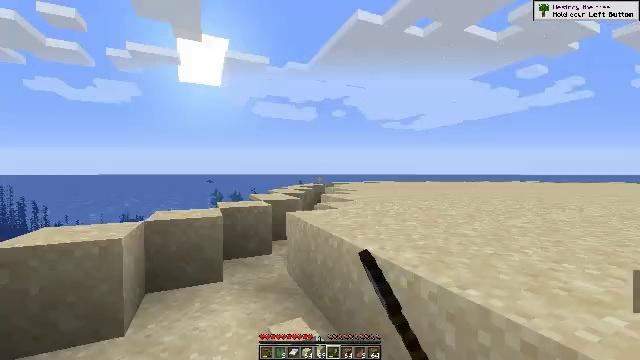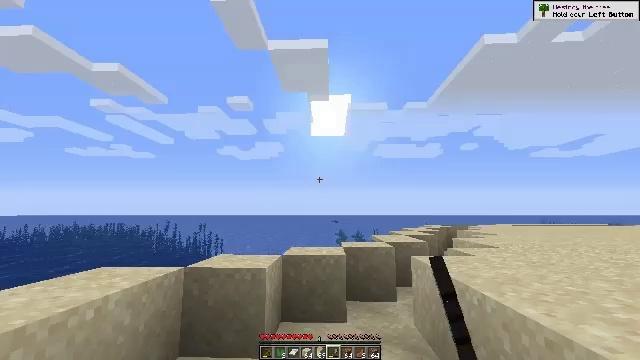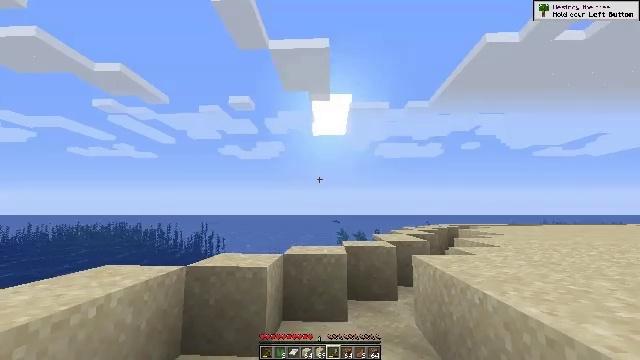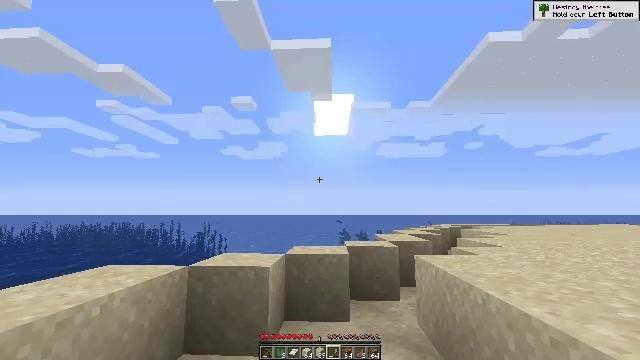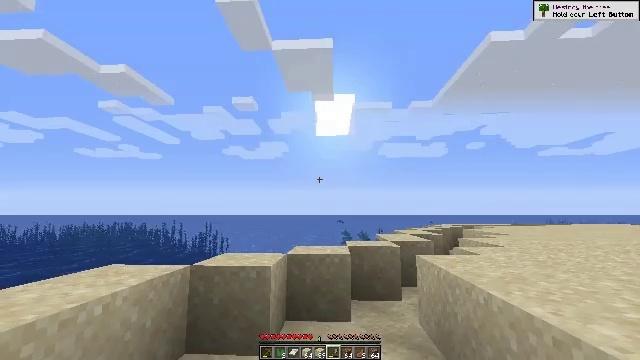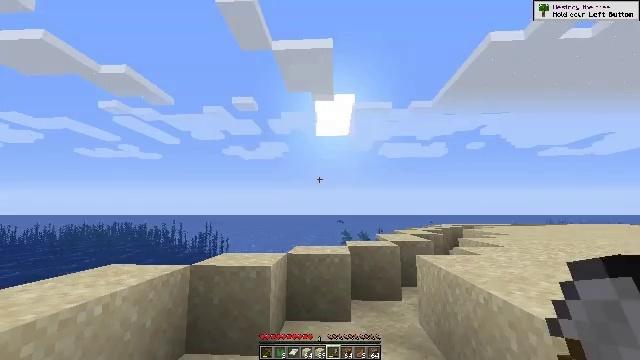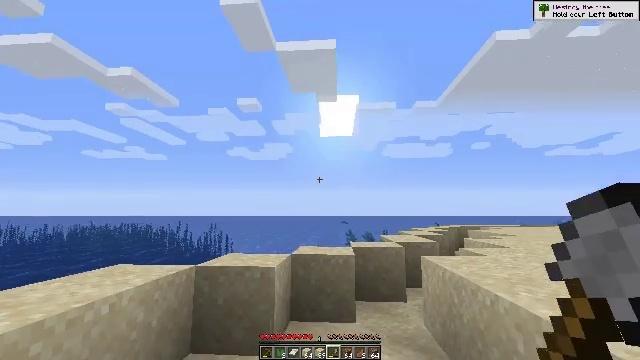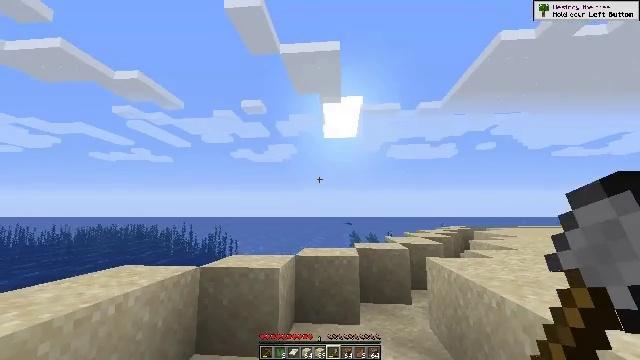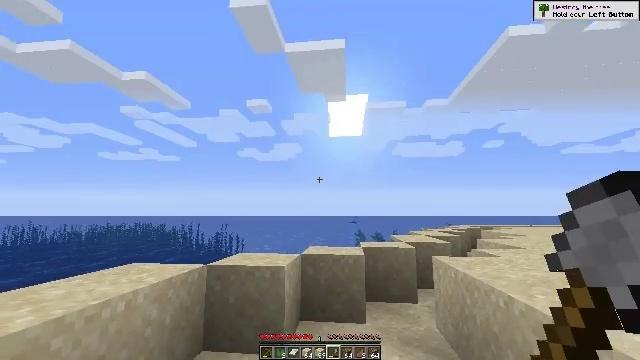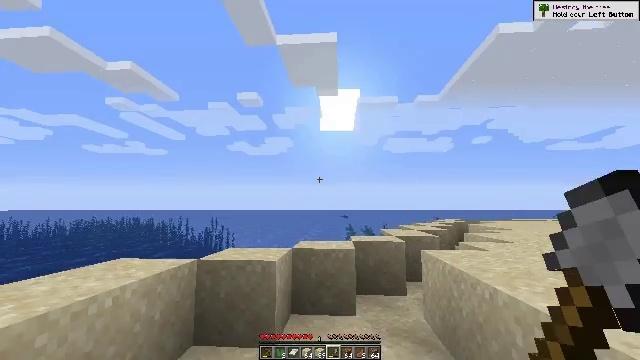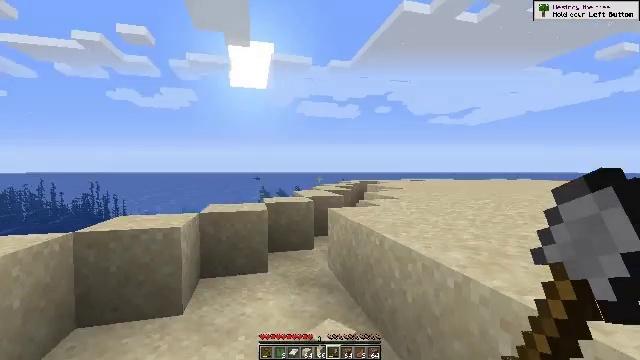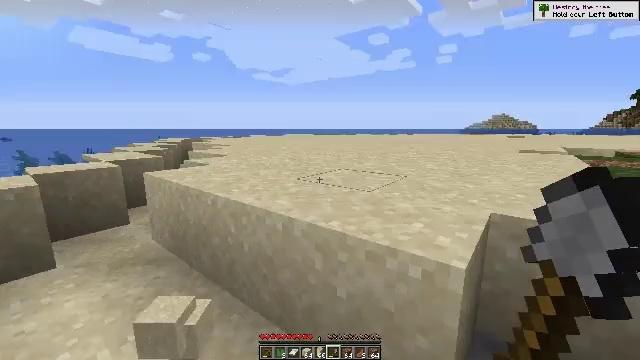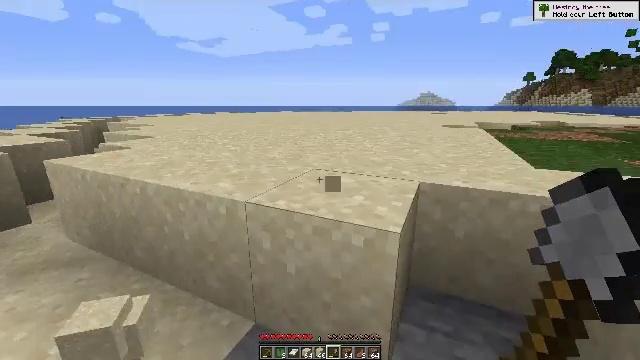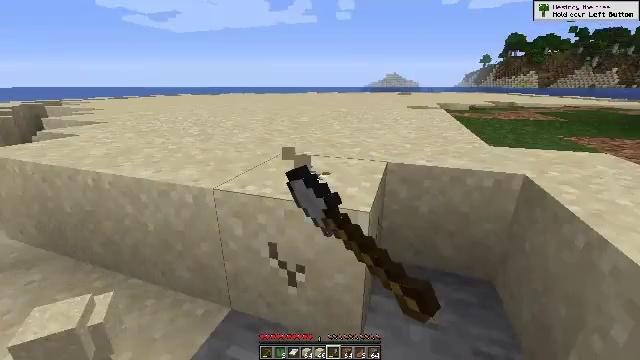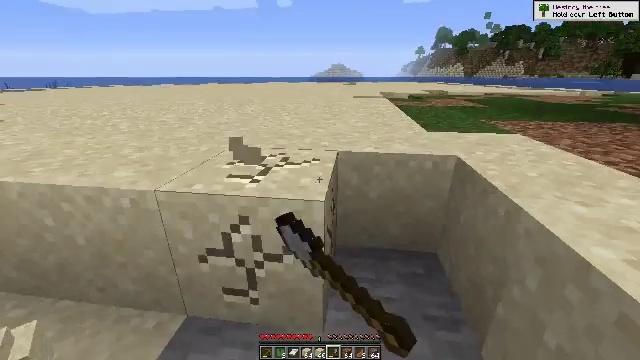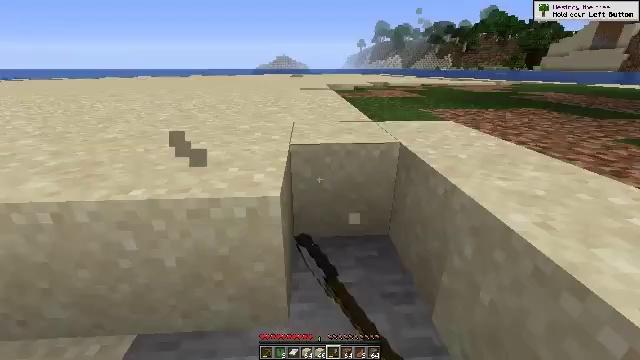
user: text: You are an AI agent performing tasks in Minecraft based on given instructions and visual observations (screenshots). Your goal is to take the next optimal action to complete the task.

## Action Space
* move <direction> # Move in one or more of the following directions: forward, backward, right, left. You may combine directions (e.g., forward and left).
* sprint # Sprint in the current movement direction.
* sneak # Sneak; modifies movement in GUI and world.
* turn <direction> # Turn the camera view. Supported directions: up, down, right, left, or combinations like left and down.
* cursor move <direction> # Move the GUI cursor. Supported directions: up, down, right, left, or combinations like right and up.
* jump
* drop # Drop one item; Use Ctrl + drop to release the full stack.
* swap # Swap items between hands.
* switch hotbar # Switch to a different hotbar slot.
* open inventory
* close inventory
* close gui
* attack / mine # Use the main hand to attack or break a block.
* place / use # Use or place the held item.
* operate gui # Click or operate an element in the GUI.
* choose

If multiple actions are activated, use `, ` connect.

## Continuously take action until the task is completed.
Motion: motion action
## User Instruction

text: Gather sand from the desert.
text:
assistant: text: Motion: turn left and up
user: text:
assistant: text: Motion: no_op
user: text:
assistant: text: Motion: no_op
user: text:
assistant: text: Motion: no_op
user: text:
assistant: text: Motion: no_op
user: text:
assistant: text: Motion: no_op
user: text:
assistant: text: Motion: no_op
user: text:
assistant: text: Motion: turn left
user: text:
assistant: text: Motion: turn right and down
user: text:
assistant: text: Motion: turn right and down
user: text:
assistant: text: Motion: turn right and down
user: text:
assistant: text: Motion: turn right and down, attack / mine
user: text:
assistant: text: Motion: turn right and down, attack / mine
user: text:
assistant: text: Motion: turn right and down, attack / mine
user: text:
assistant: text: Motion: turn right and down, attack / mine
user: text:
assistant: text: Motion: turn right, attack / mine
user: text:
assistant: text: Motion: turn right, attack / mine
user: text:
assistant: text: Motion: turn right and up, attack / mine
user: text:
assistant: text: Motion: turn right, attack / mine
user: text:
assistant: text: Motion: turn right and down, attack / mine
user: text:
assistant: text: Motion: turn right, attack / mine
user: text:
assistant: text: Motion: turn right and down, attack / mine
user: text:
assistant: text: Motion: turn right and down, attack / mine
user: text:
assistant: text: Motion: turn right and down, attack / mine
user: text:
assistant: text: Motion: turn right and down, attack / mine
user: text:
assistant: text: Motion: turn right and down, attack / mine
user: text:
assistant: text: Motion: attack / mine
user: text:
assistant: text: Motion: attack / mine
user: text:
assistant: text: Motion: attack / mine
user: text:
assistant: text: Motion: attack / mine